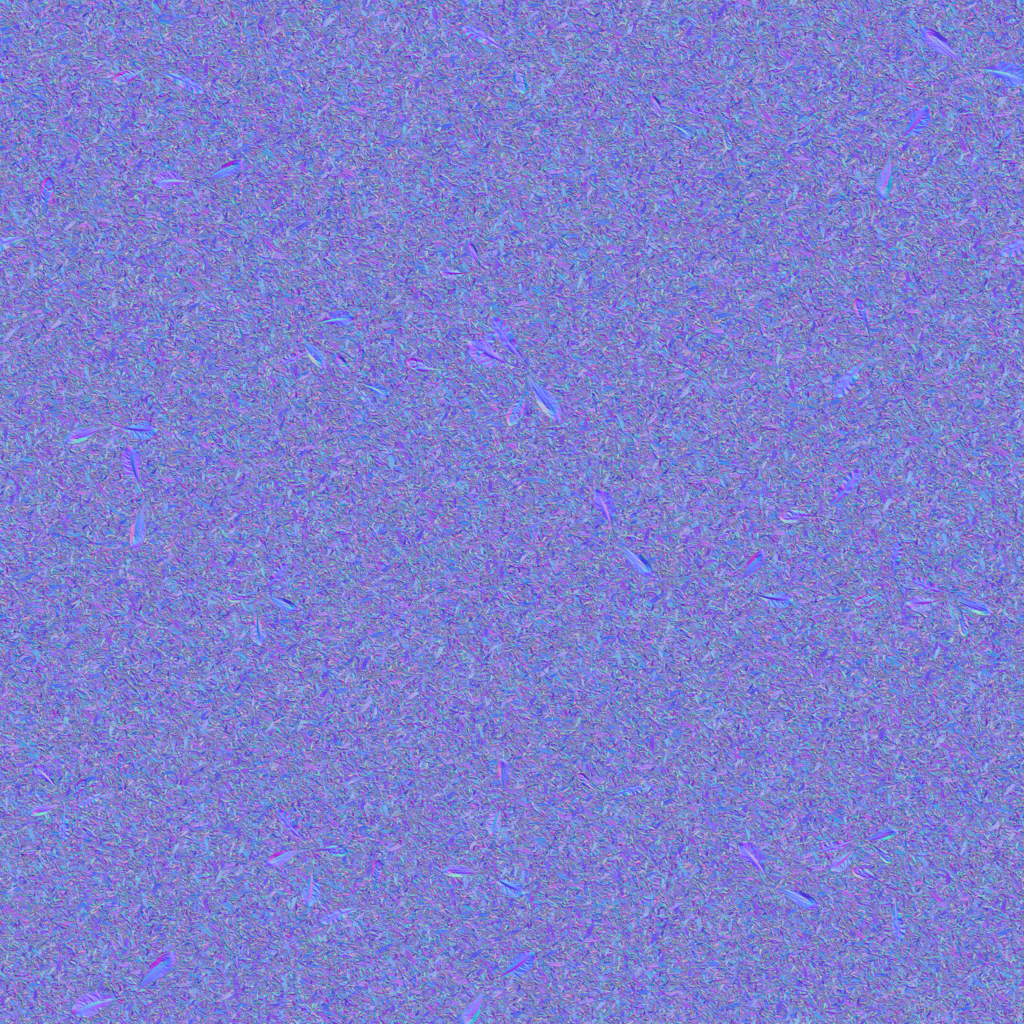
Texture map type: NormalGL